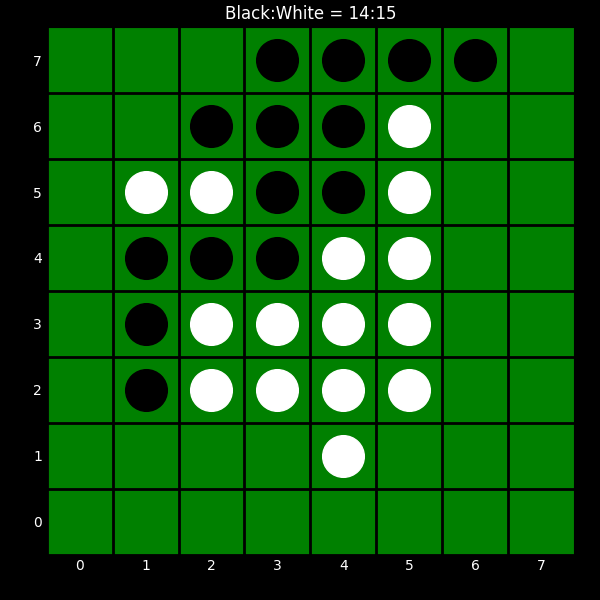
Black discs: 14
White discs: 15